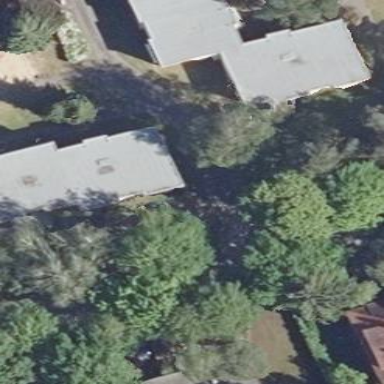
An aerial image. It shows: Apartment building with flat roof.